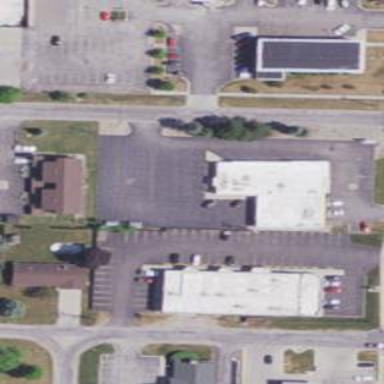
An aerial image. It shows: Retail area.